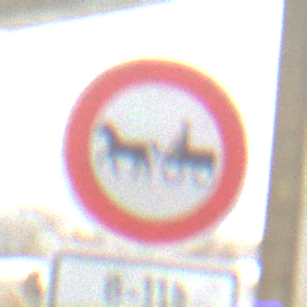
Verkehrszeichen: VerbotGespannfuhrwerke
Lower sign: ZeitangabenOhneBeschraenkungAufWochentage2
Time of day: MorningAfternoon
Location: Roofed (Suburban)
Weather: PartlyCloudy
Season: Winter
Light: Natural